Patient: sex F, age 65
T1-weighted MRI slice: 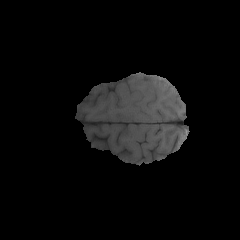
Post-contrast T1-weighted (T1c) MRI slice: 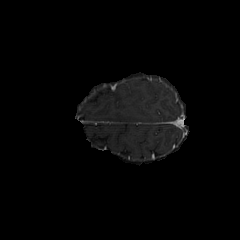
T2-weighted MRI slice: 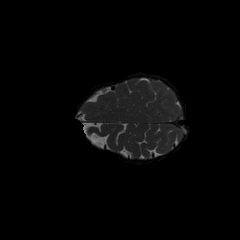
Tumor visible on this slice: no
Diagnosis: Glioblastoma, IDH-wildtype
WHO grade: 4